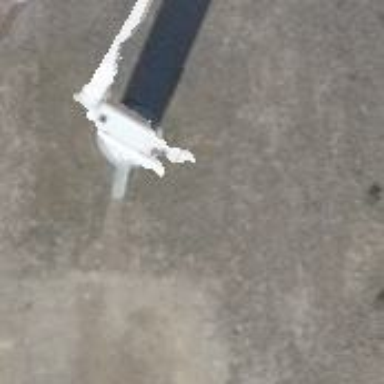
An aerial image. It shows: Wind generator powered by wind turbine.